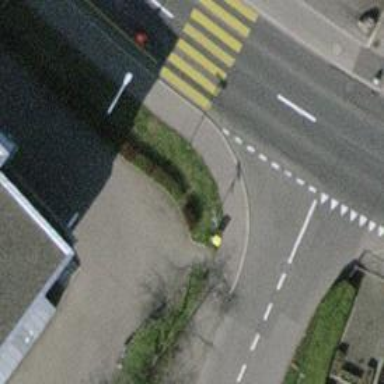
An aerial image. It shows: Post box is visible.